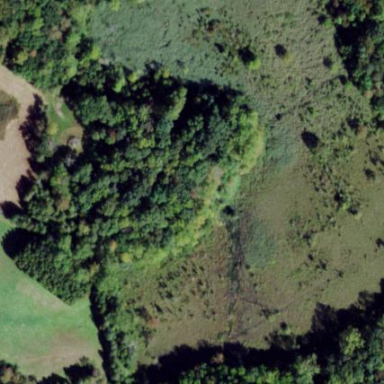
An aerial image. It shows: Marshy wetland area.